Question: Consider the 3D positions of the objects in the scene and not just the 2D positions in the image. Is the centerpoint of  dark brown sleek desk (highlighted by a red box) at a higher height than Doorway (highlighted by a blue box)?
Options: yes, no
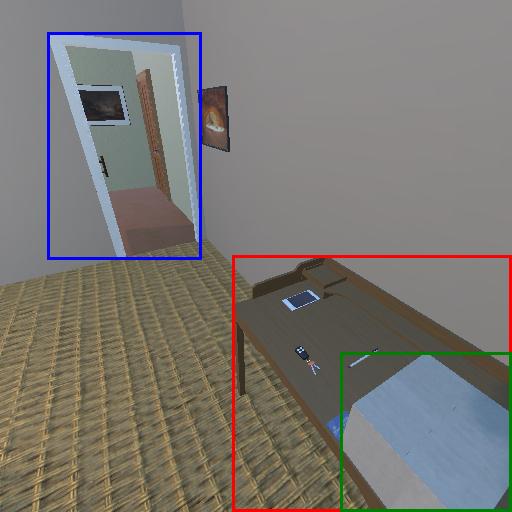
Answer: yes